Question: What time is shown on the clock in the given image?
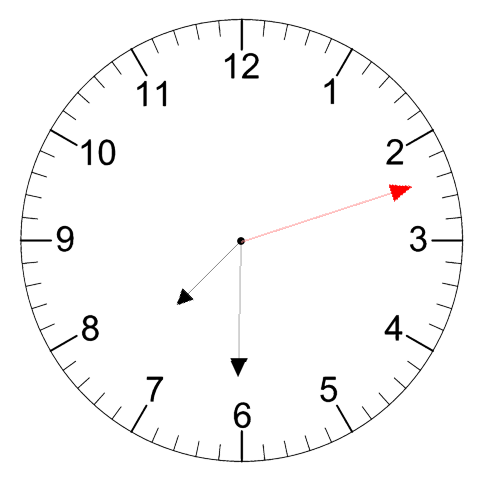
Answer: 07:30:12